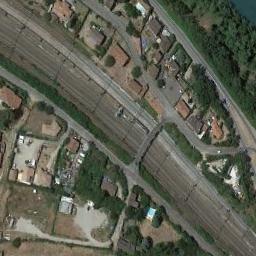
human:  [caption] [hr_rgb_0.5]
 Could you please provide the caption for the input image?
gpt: There is a train passing by in the picture .

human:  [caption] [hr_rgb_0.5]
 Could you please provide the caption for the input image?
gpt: The railway is next to some trees and houses .

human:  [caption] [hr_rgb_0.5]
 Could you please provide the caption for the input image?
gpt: There are many buildings of different shapes beside the railway .

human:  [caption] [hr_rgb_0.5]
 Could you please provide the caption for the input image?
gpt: These railways go through a residential area and an overpass is over the tracks .

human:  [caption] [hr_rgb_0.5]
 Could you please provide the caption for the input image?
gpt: There are some green trees and brown buildings beside the railway .